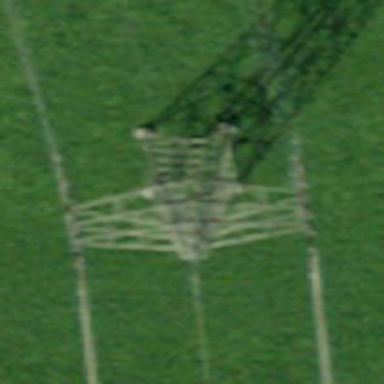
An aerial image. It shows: Three cables of power line.